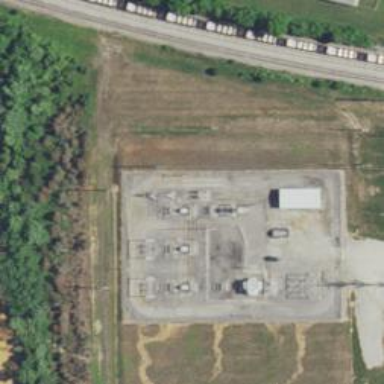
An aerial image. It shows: Power substation.